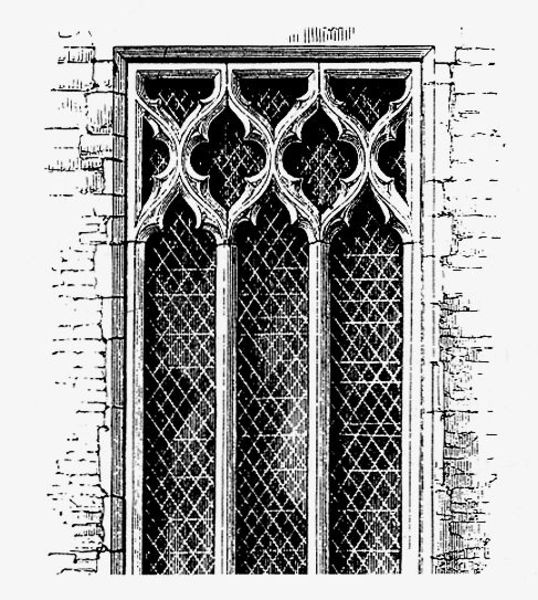
Titel: Kirche, Dorchester/Oxfordshire
Schlagwörter: fenster, glas, profil, schwarz, skizze, säule, säulen, weiss, zeichnung, gebäude, haus, muster, ornament, wand, architektur, rahmen, stein, steine, gitter, kirche, blatt, gotik, venedig, mauer, ziegel, grafik, church, window, wall, detail, striche, karos, außen, kloster, mauerwerk, symmetrisch, druck, schwarzweiss, schraffur, radierung, stich, rosette, house, drawing, kupferstich, streben, sculpture, masswerk, verziehrung, leibung, vierpass, universität, kirchenfenster, architketur, medieval, butzen, astwerk, chapel, masonry, gothik, windo, zeichnung eines fensters mit zwei streben, symettrisch, stonemason